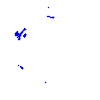
Particle: kaon